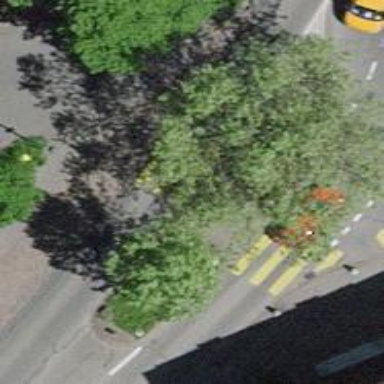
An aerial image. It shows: Zebra crossing on the road.